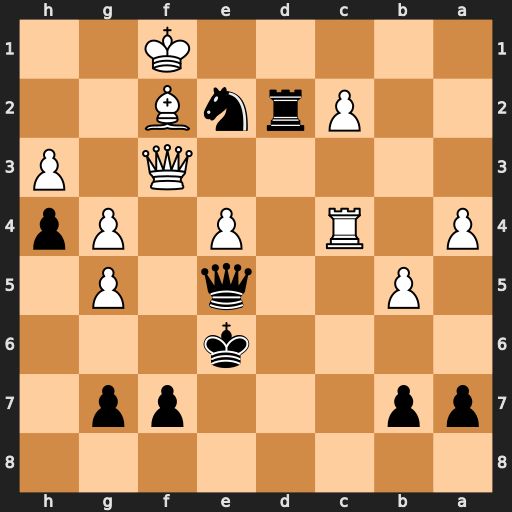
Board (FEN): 8/pp3pp1/4k3/1P2q1P1/P1R1P1Pp/5Q1P/2PrnB2/5K2
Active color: b
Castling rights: -
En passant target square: -
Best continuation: Qa1+ Kg2 Ng3 Qf5+ Nxf5